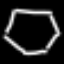
Label: octagon